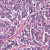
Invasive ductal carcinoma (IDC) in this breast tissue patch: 1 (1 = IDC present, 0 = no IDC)